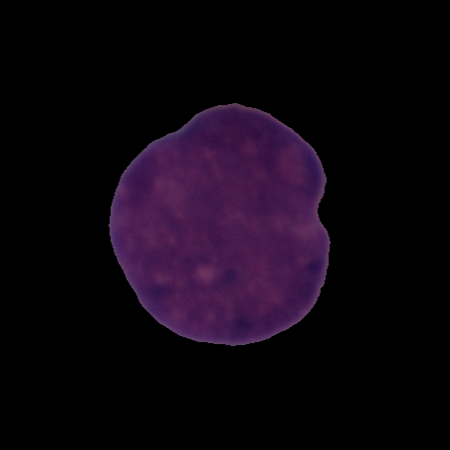
Label: cancer